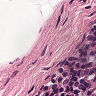
Metastatic tissue present: no